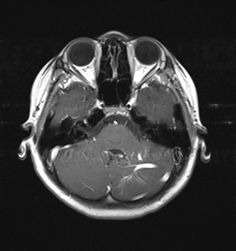
Label: notumor